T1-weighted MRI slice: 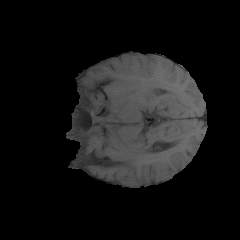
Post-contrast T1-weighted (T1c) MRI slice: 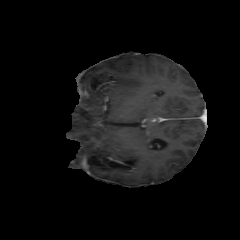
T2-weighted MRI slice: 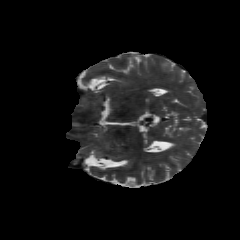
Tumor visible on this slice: yes